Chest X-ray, PA view. Patient: 55 years old, sex M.
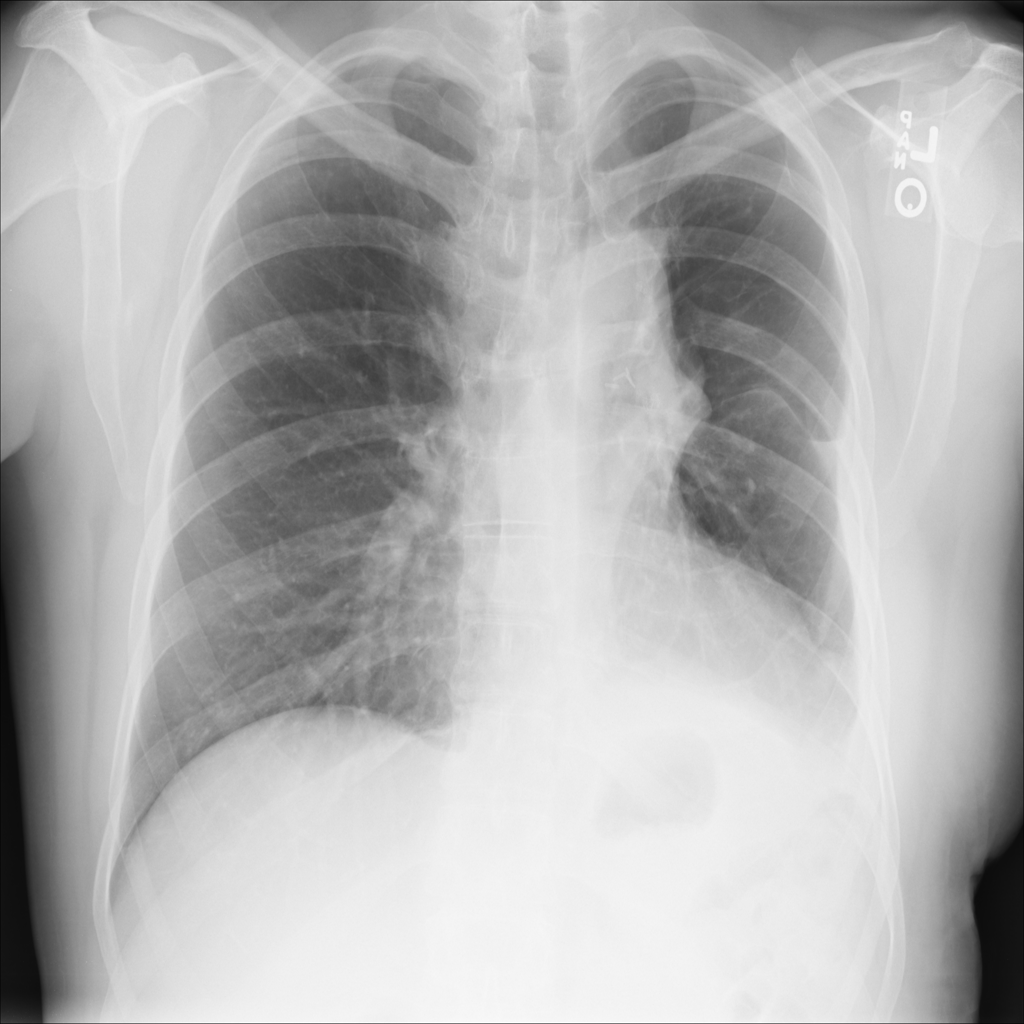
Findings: Effusion, Pneumothorax